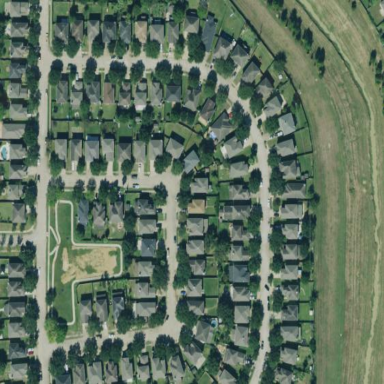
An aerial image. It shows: Single-family residential neighbourhood.